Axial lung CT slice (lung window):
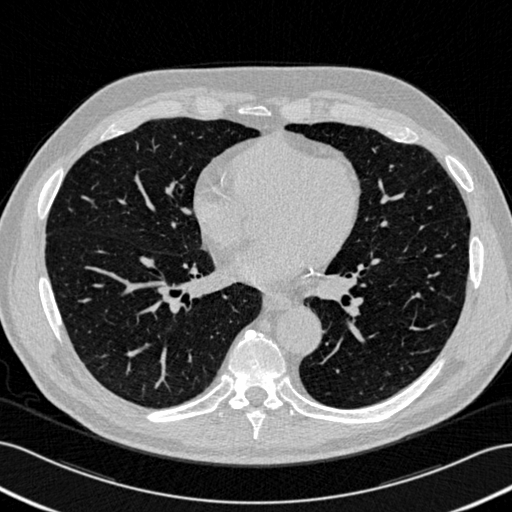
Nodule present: no